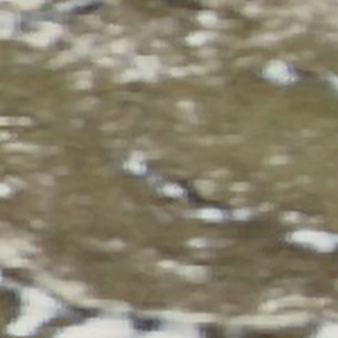
Label: other